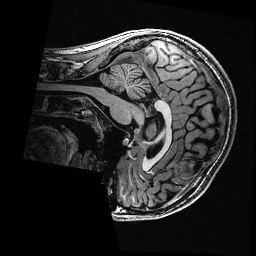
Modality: T1w
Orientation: sagittal
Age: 17
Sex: male
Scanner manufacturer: ge
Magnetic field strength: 3 T
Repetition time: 0.0077 s
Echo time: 0.003436 s